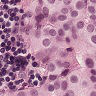
Metastatic tissue present: yes